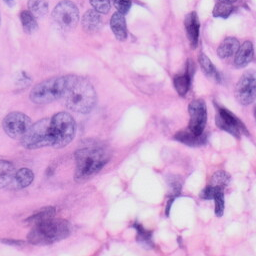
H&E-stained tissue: Skin